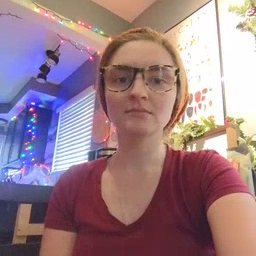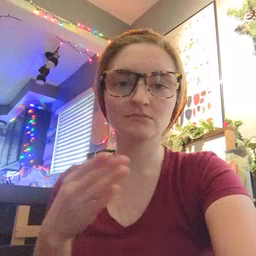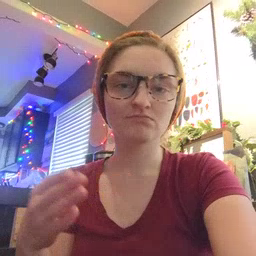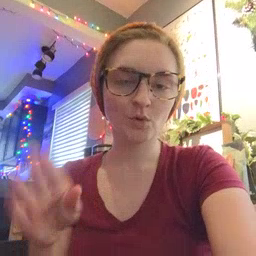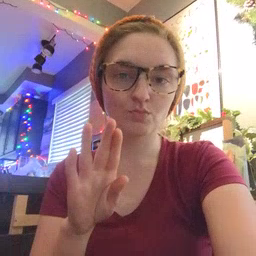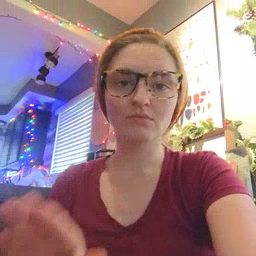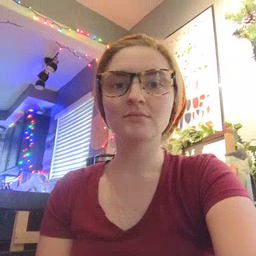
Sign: close